Interaction volume radius: 5 \u00c5
Interaction volume height: 10 \u00c5
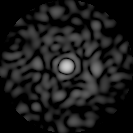
Disorder parameter: 0.7938